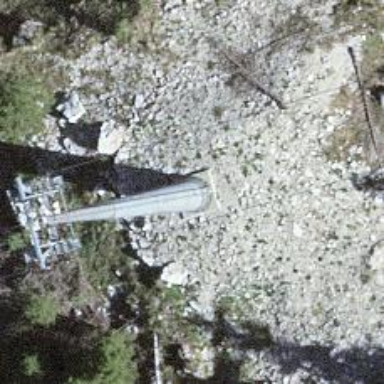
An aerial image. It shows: Pylon used for aerialway.